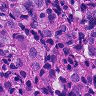
Metastatic tissue present: yes